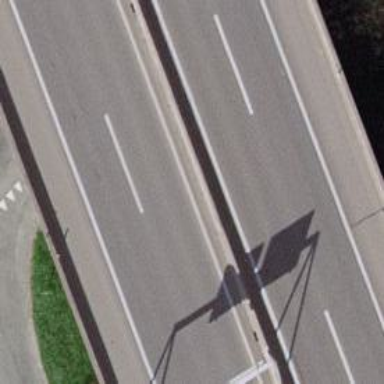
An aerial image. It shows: Asphalt footway.